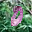
Label: 0